Current action and preconditions to check: path_clear

Your task: For each precondition in the list above, predict whether it will hold at this action.

Consider the current scene as observed from the mobile robot's camera, and analyze the predicted future states of all dynamic agents (e.g., people, animals, vehicles, or any moving entities) within the NEXT SECOND.

IMPORTANT: Only answer "very likely" if you are absolutely certain—based on strong, clear evidence—that a dynamic agent will violate the precondition in the predicted future state. Do NOT answer "very likely" for unlikely, ambiguous, or low-probability risks.

Ask yourself for each precondition: Is there a high probability, with clear and convincing evidence, that the predicted future states of any dynamic agent will interfere with the predicted future state of the currently executing action within the NEXT SECOND, causing that precondition to fail?

Assess the risk level based on these predictions. Use "likely" or "very likely" if motions create a clear risk of interference.

Use "neutral" or "improbable" if agents are nearby but their predicted paths are clearly diverging or non-conflicting.

Failure Risk Categories: "very improbable", "improbable", "neutral", "likely", "very likely"

Answer Format: Output ONLY the probability_of_failure value from these categories: "very improbable", "improbable", "neutral", "likely", "very likely"

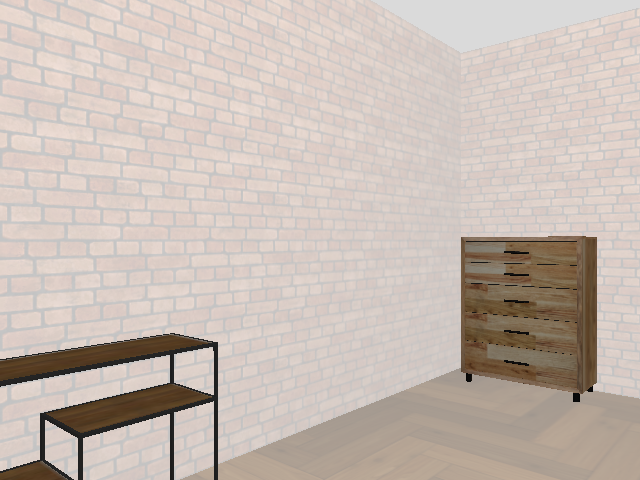

Answer: very improbable